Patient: sex M, age 44
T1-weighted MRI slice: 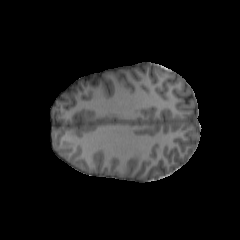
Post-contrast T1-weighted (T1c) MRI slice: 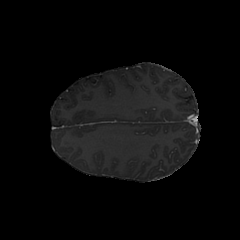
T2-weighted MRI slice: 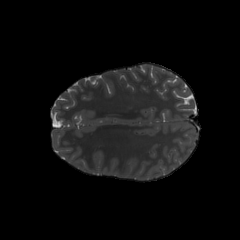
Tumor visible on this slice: no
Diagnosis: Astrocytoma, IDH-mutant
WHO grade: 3